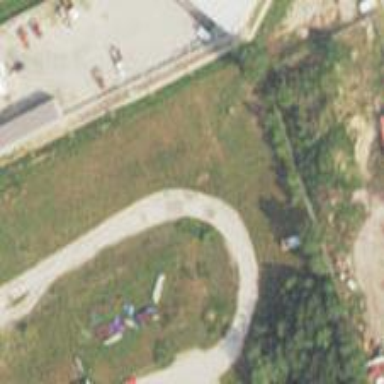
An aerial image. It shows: Driveway leading to service road.